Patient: sex M, age 72
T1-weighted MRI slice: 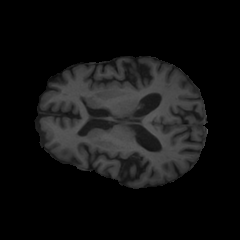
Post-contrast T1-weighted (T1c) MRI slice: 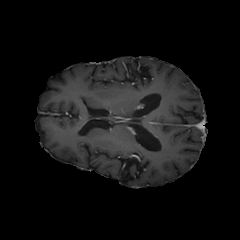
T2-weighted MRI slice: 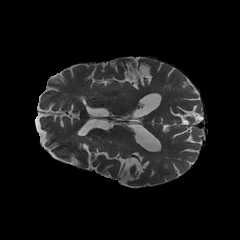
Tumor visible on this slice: no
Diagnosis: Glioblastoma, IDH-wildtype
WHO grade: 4